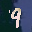
Label: 9